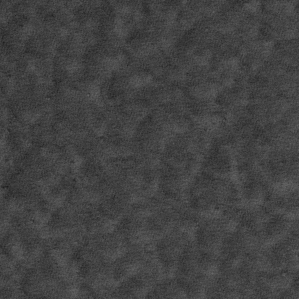
Label: frost